Aerial crown-view tile of a tropical tree (Barro Colorado Island, Panama), acquired 20250414:
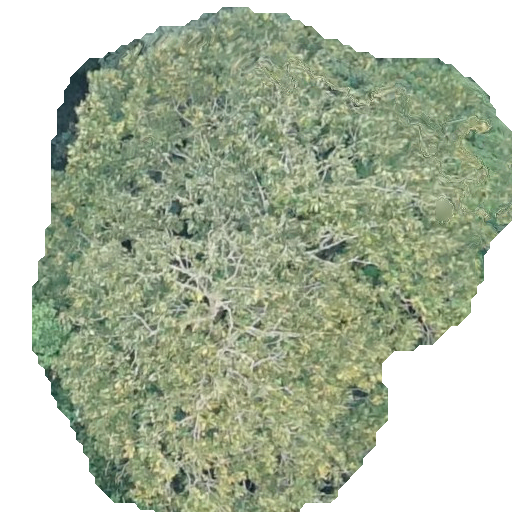
Species: Dipteryx oleifera
GBIF accepted scientific name: Dipteryx oleifera
Crown area: 272.456 m²